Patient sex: F
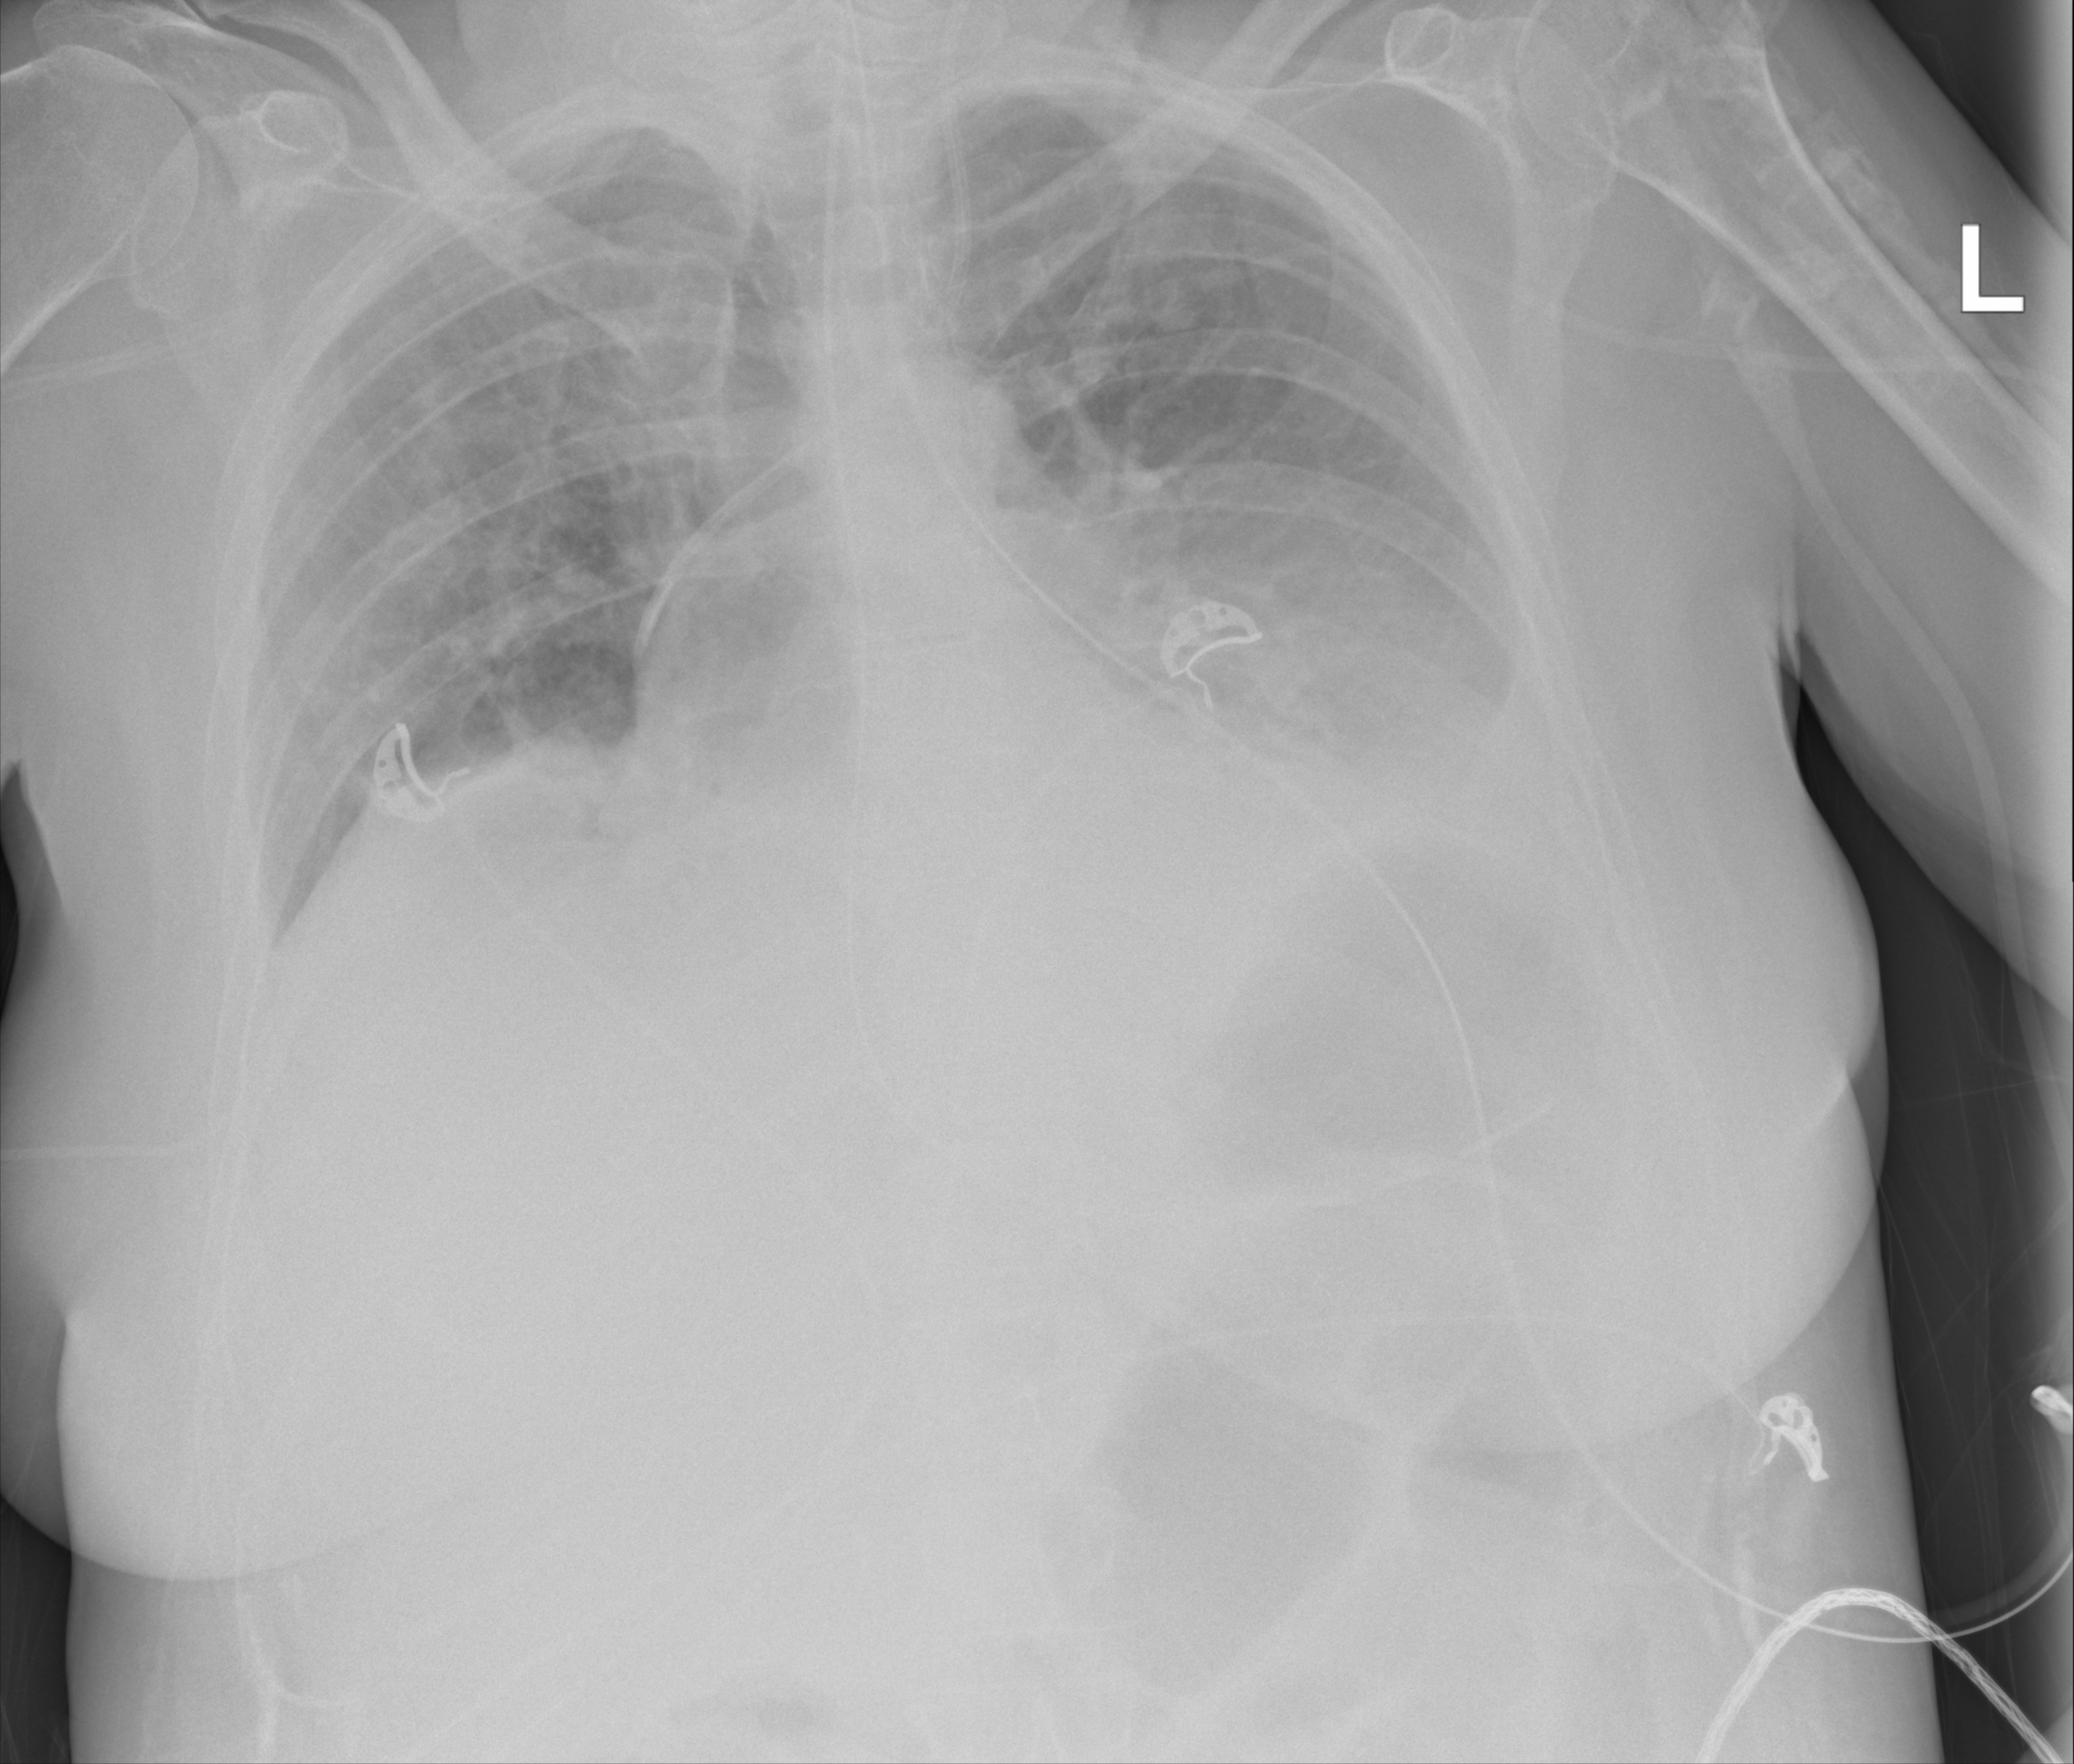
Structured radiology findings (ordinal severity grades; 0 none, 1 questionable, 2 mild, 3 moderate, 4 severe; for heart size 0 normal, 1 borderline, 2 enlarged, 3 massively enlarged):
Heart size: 1
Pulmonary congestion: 2
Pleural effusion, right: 0
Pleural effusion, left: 2
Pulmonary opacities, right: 3
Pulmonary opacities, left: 2
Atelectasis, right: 2
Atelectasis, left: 3